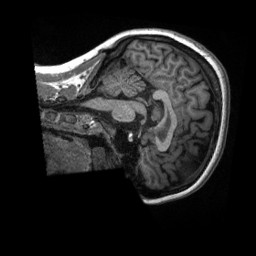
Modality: T1w
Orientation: sagittal
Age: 28
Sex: female
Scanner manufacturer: siemens
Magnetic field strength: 3 T
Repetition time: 2.3 s
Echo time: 0.00288 s